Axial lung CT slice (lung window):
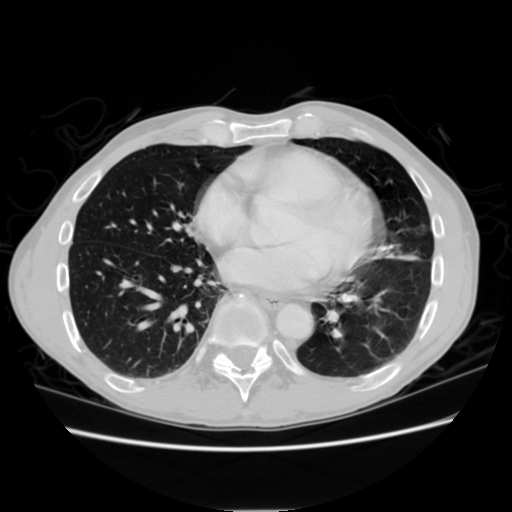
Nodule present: no